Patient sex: M
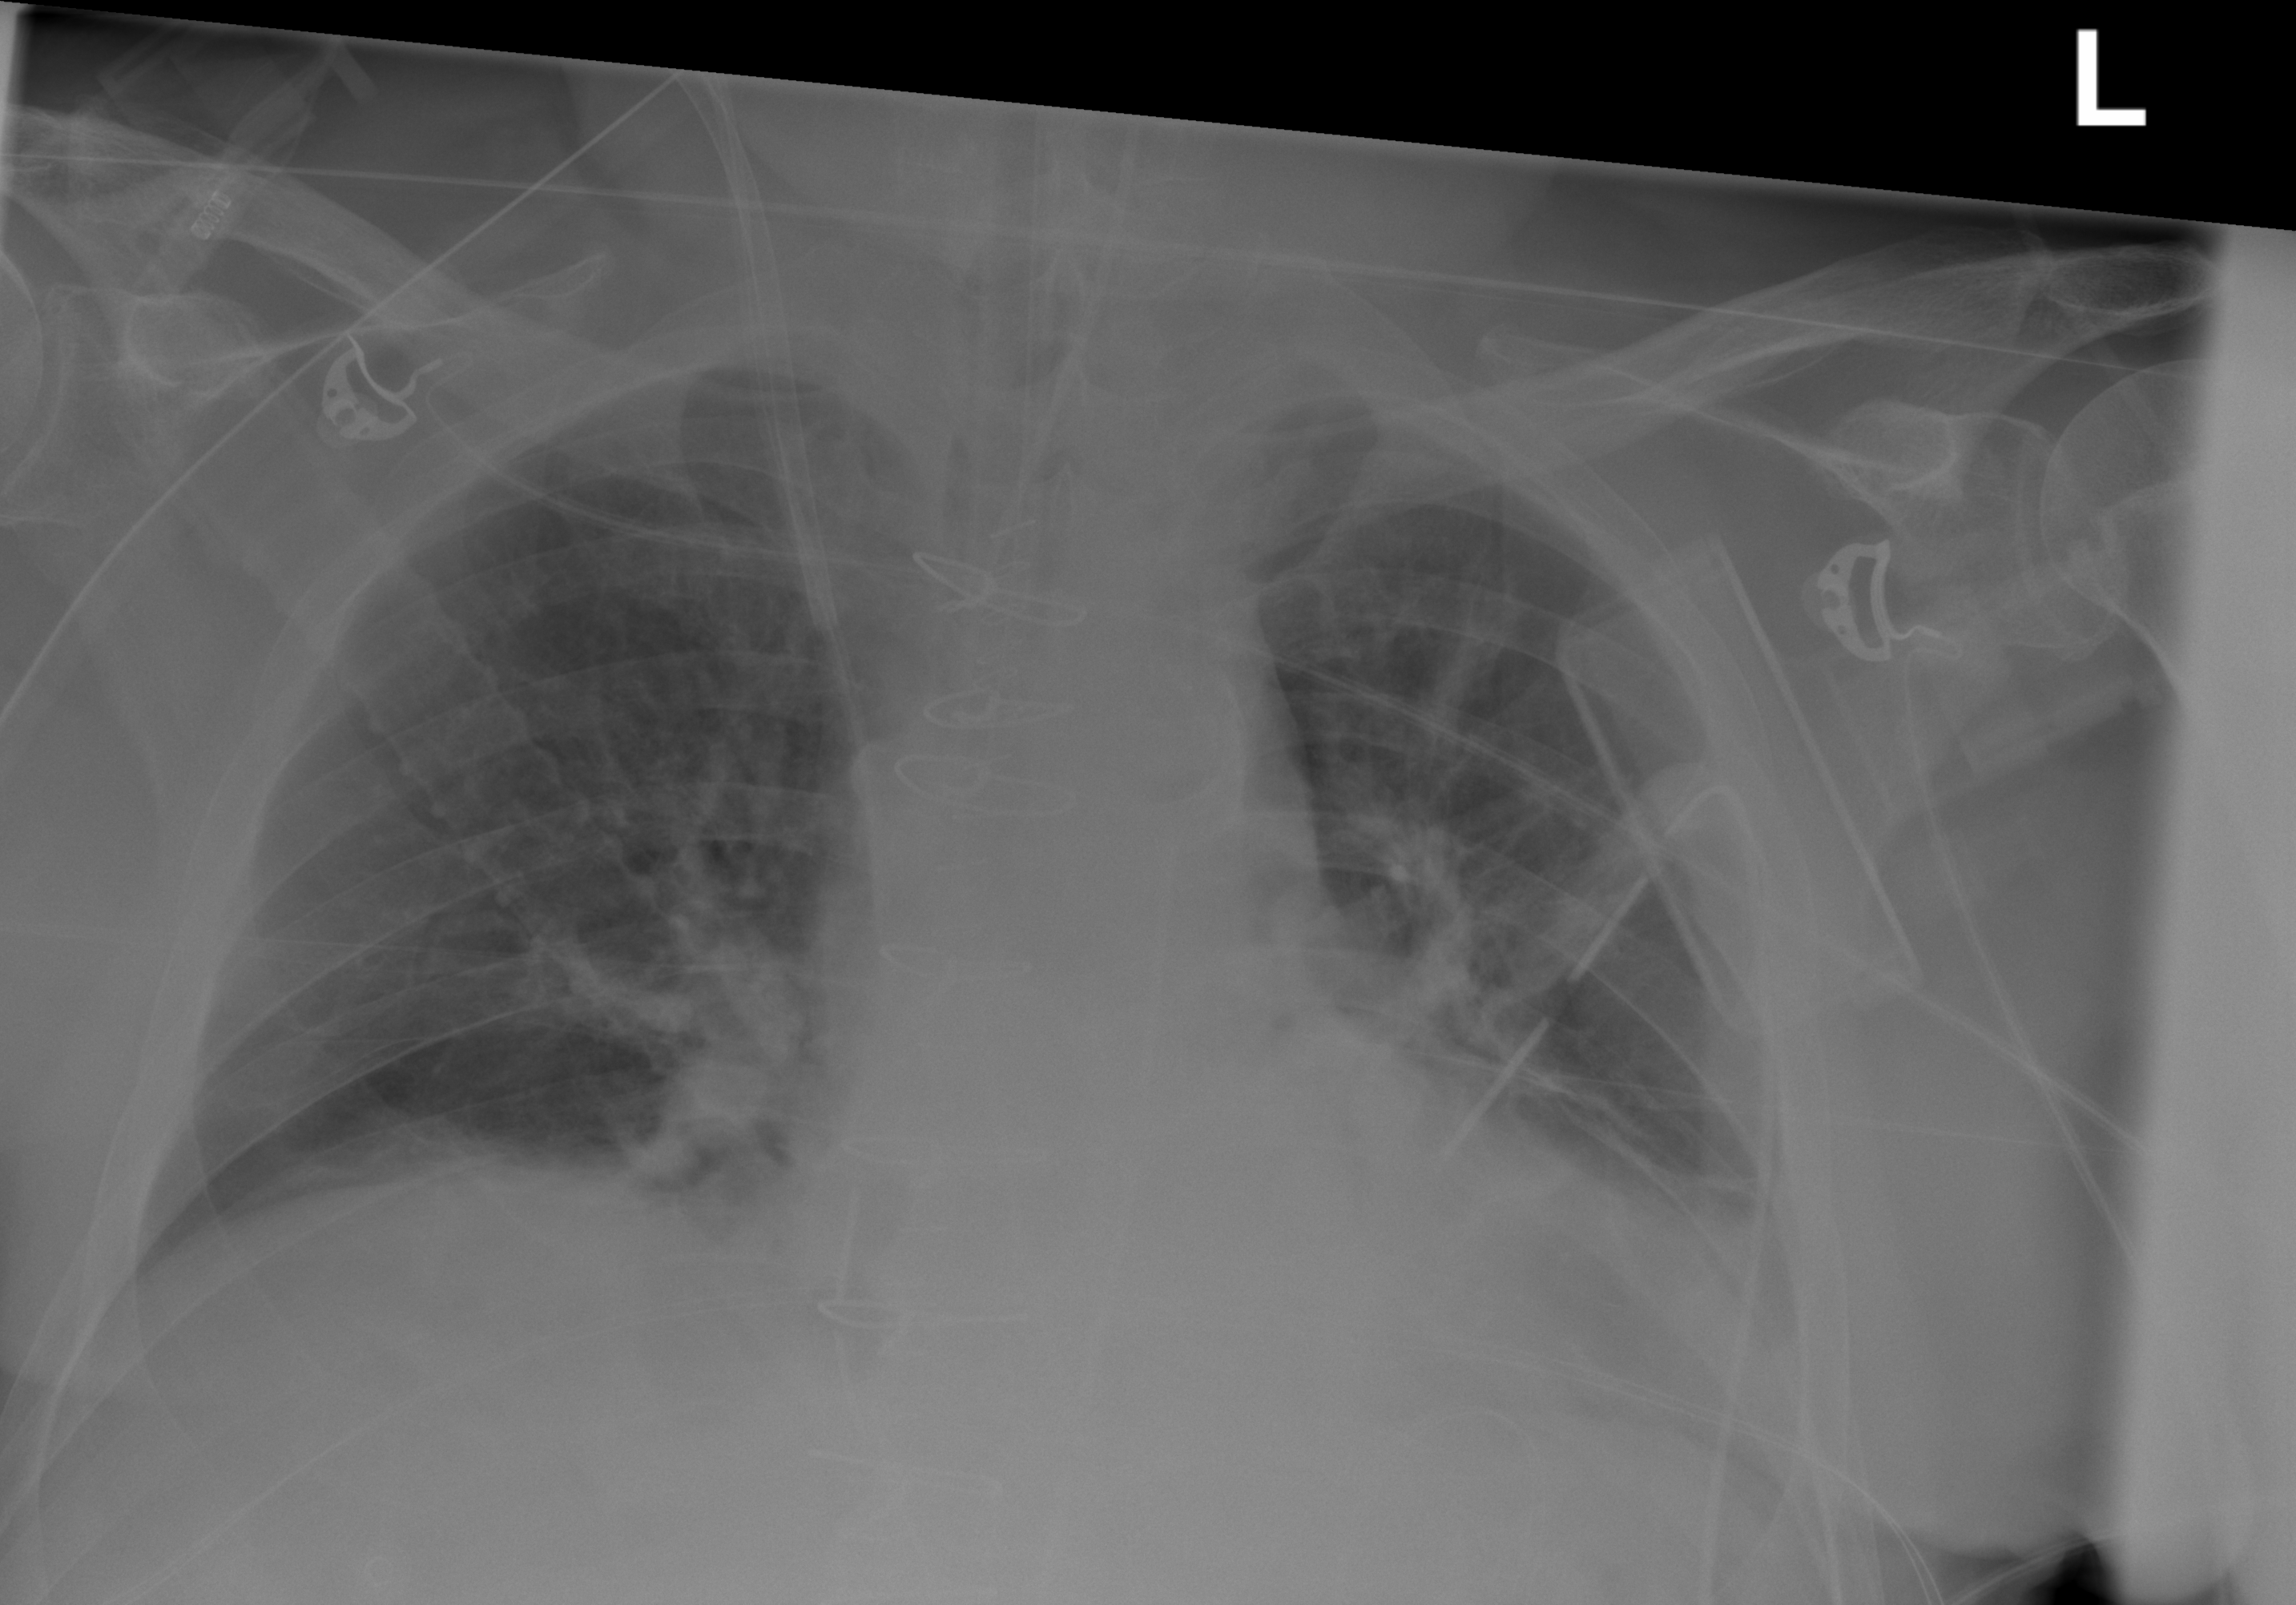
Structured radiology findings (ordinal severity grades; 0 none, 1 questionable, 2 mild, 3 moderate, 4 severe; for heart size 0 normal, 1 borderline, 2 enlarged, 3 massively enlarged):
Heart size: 2
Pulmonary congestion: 1
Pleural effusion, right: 0
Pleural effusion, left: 2
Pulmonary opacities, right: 0
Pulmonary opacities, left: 0
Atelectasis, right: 0
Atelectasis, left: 2